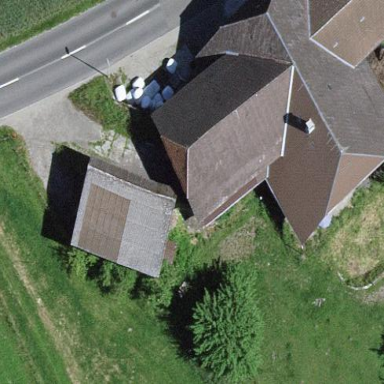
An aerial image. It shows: Farm building.